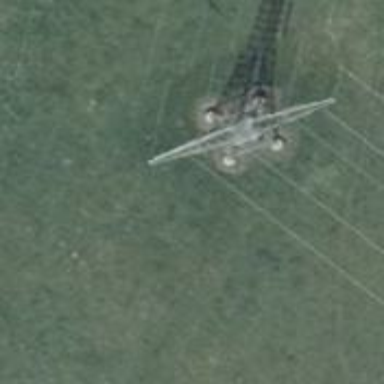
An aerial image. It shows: Power tower.